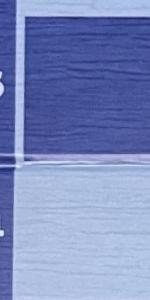
Label: Empty